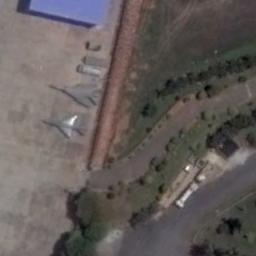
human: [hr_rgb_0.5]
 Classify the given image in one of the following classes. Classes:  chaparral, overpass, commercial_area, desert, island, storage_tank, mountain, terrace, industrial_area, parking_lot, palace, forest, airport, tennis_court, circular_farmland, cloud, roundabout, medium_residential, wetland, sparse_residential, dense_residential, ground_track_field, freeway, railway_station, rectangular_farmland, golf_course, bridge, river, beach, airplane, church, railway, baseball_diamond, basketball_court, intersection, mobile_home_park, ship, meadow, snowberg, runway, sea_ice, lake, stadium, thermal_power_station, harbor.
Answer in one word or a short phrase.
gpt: airplane